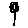
Label: flower